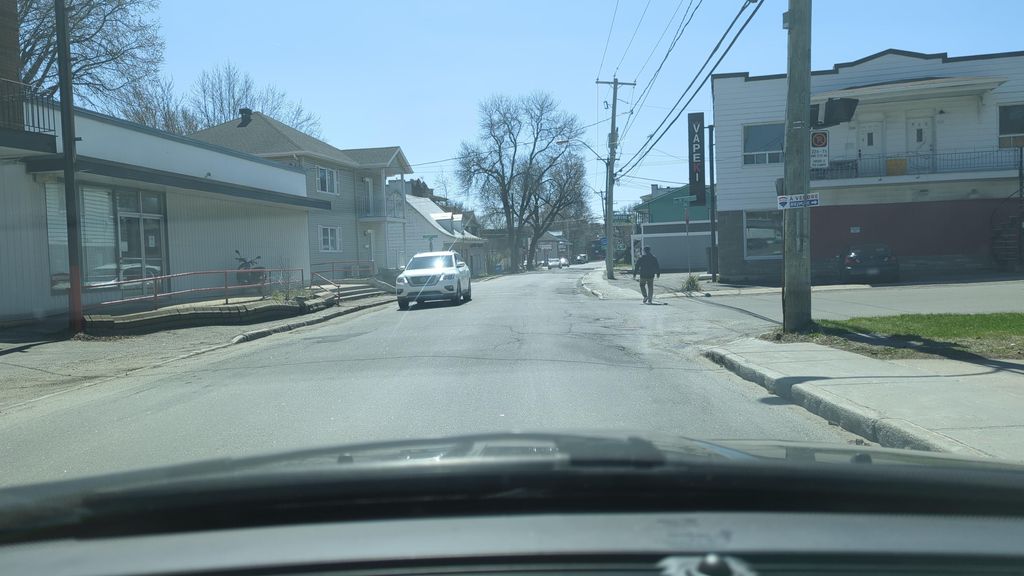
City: quebec_city